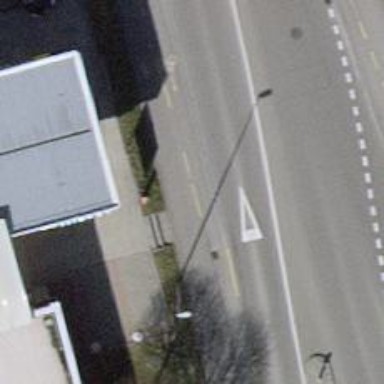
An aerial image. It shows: Sidewalk path.